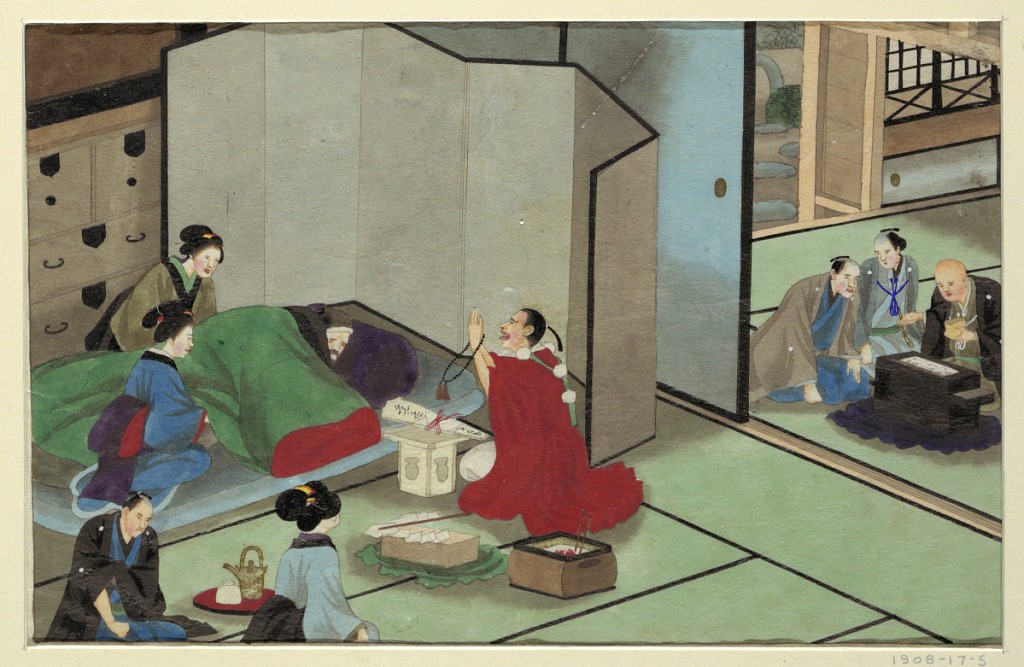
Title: One of Sixteen Scenes of the Death and Burial of a Man
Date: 19th century
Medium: Japan watercolor on silk or paper
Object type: drawing
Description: From a series of sixteen scenes of the death and burial of a man in Japan.